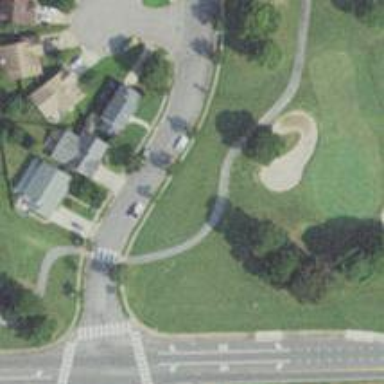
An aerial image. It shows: Golf cartpath that is also road path.